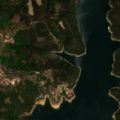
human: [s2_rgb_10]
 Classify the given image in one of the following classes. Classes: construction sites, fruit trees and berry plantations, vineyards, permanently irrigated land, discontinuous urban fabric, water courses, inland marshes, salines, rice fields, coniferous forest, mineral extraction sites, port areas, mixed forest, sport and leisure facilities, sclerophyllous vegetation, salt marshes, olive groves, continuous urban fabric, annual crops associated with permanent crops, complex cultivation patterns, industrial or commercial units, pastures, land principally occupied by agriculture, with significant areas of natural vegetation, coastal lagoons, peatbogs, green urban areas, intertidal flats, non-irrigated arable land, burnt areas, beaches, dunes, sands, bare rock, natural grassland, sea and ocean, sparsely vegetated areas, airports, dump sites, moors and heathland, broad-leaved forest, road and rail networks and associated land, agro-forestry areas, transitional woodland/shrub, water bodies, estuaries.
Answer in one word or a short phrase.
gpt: complex cultivation patterns, broad-leaved forest, coniferous forest, water bodies